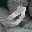
Label: 0